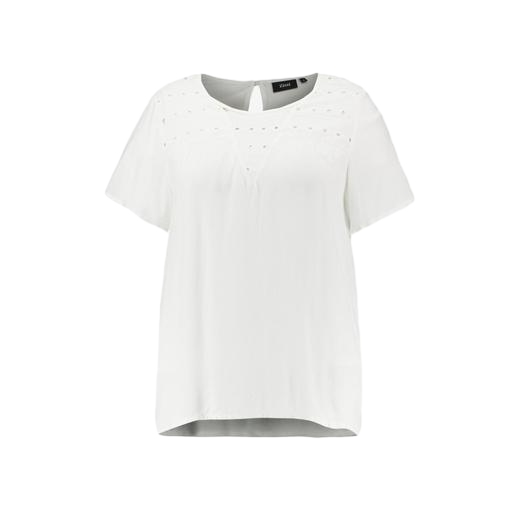
short-sleeve top only macy, white short-sleeved top, white plus size mock-neck top only macy, white background